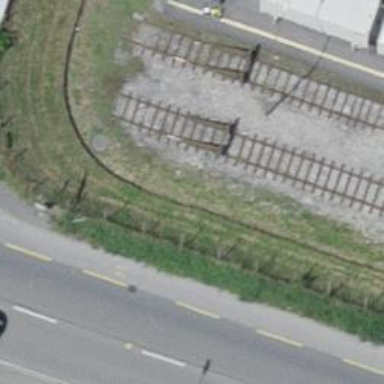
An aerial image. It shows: Railway buffer stop.